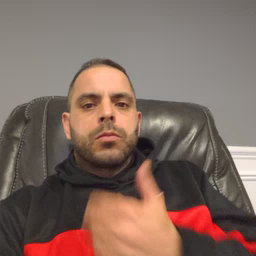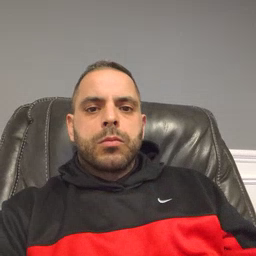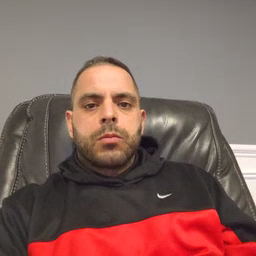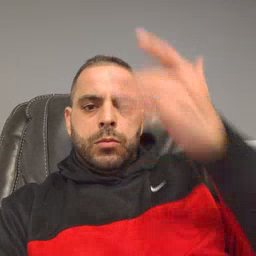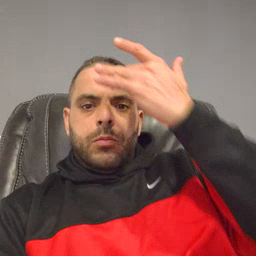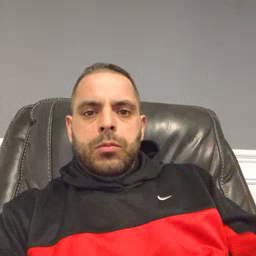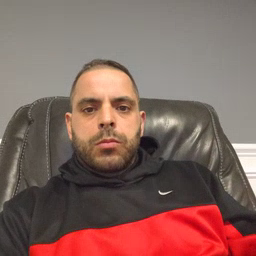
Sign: sick